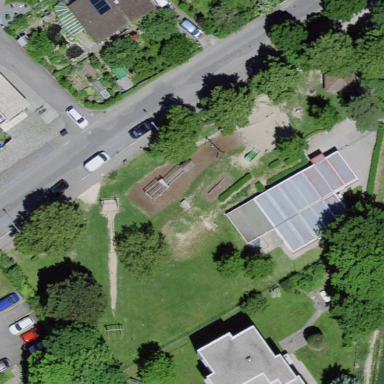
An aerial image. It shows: Playground area for leisure land.